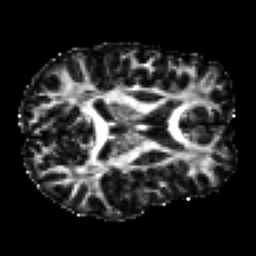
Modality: FA
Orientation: axial
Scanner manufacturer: siemens
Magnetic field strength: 3 T
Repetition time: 7.8 s
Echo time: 0.09 s